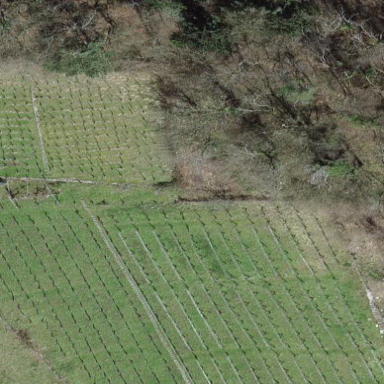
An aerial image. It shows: Vineyard with grape crops.